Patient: sex M, age 57
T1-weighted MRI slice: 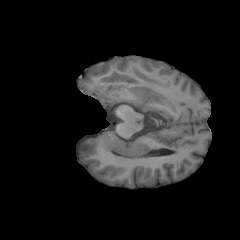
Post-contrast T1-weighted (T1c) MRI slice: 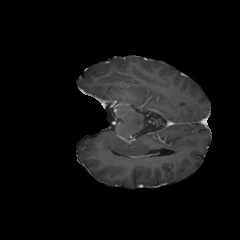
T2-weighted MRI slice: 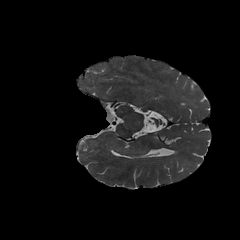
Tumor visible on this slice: no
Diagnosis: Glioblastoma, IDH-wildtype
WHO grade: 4